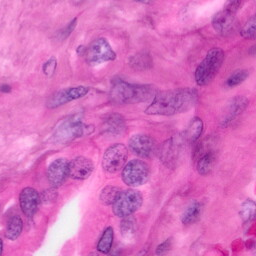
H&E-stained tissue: Pancreatic